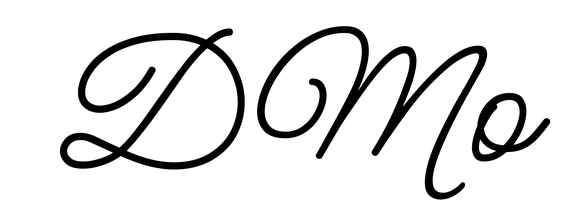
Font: MeowScript-Regular